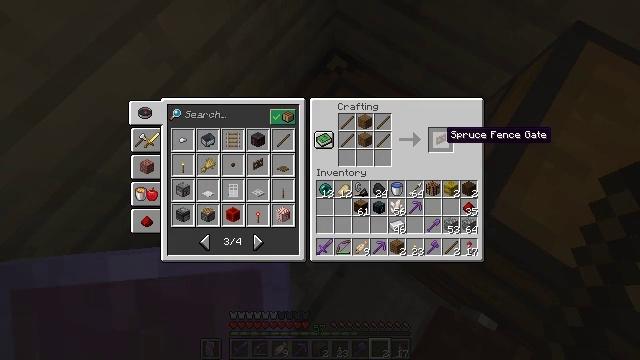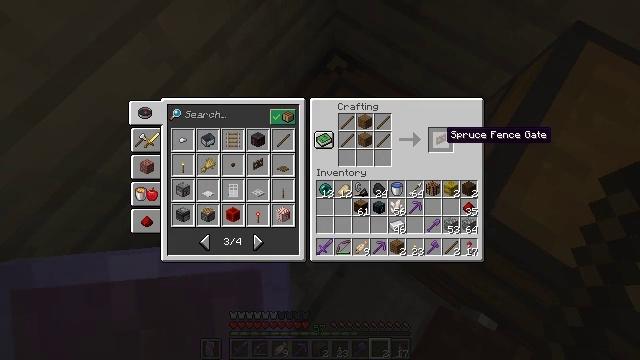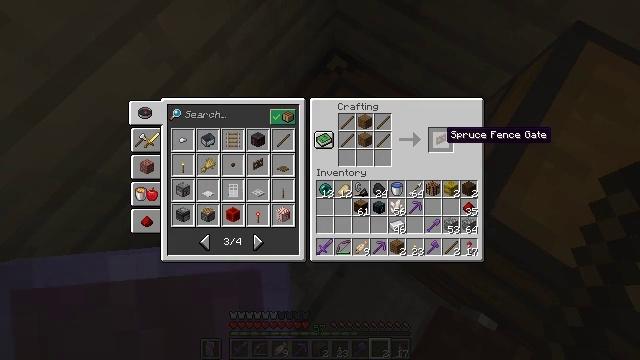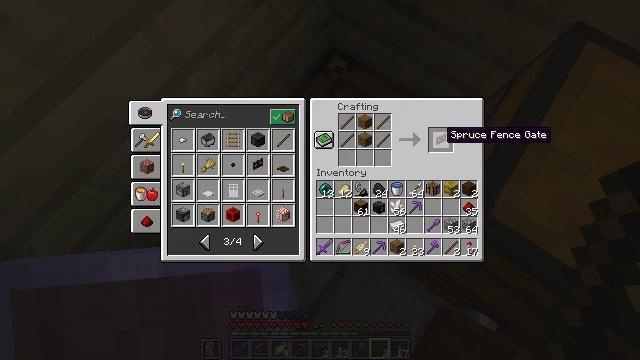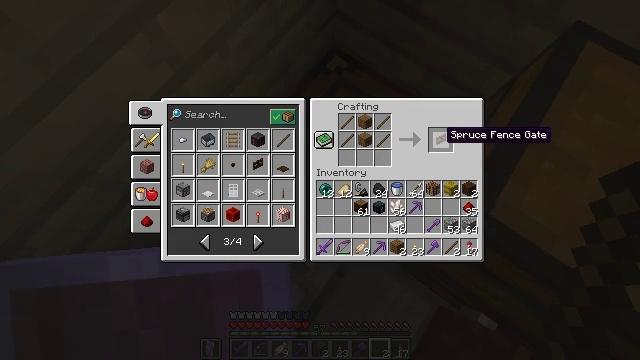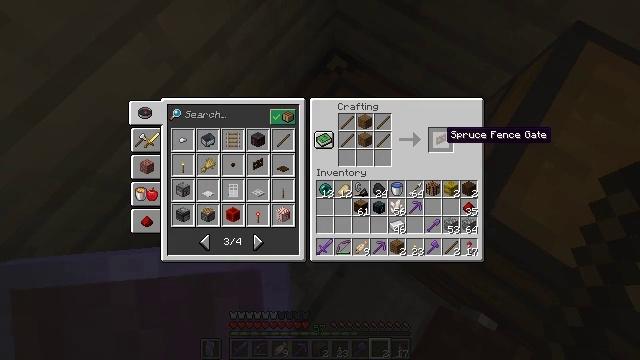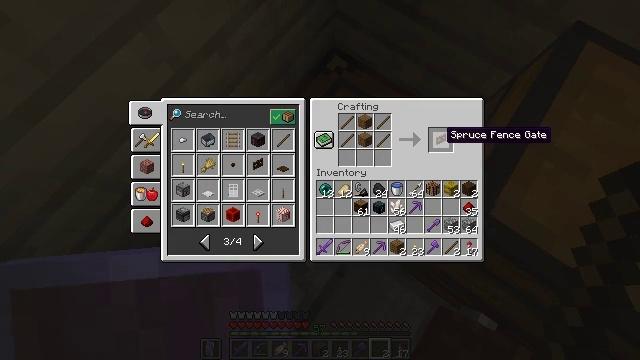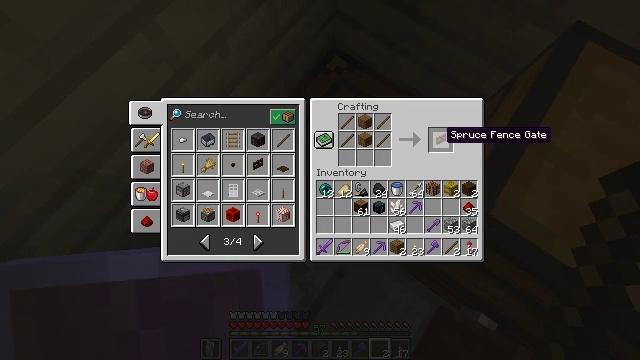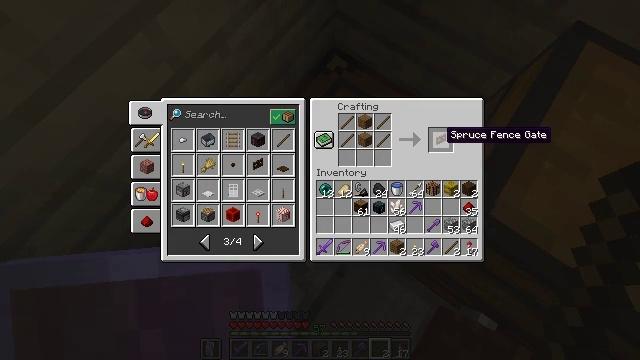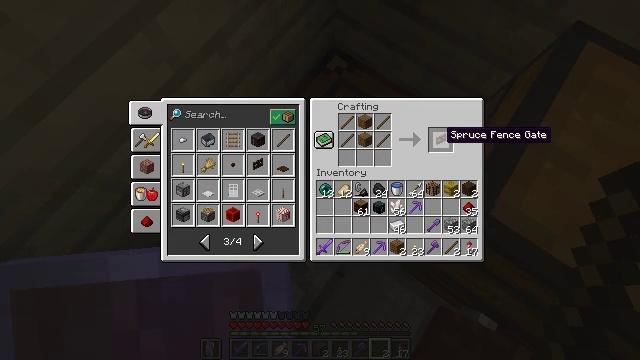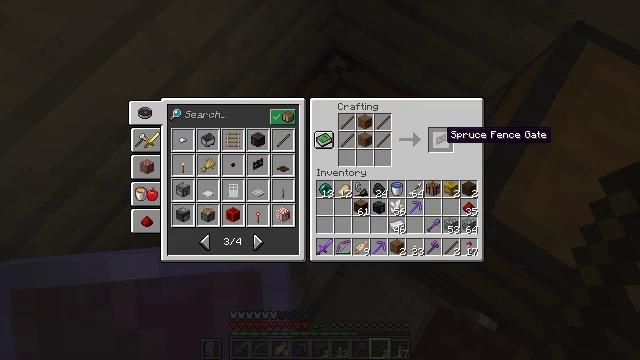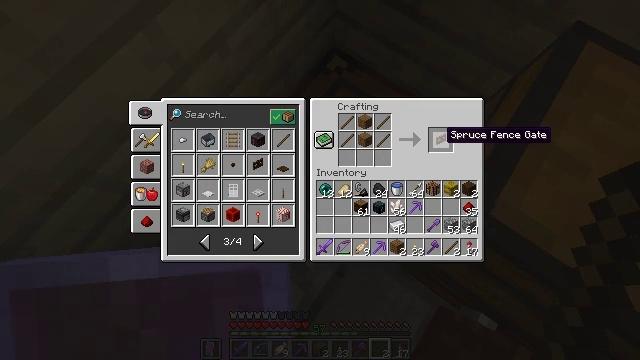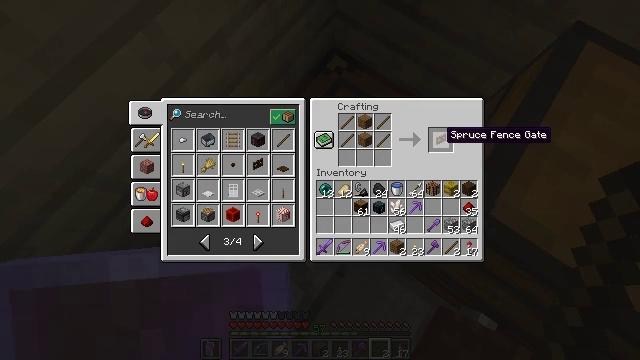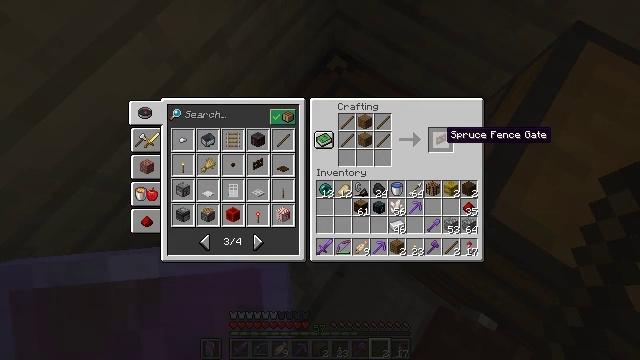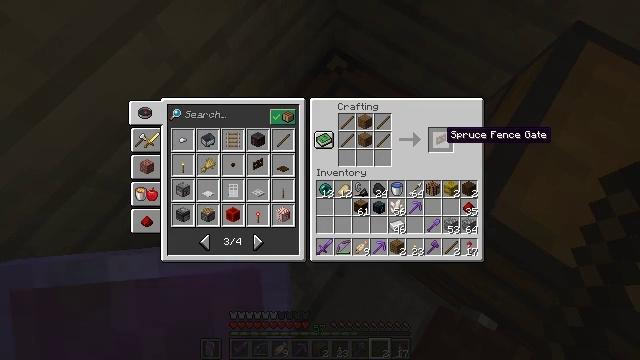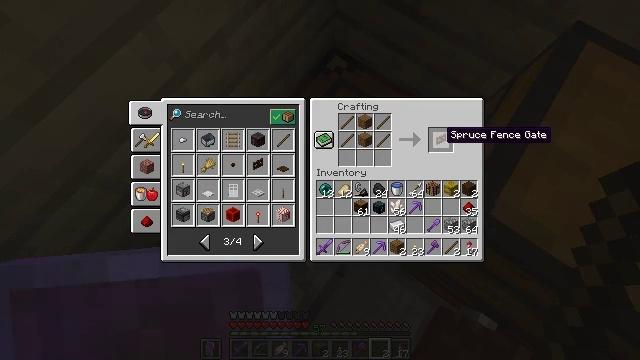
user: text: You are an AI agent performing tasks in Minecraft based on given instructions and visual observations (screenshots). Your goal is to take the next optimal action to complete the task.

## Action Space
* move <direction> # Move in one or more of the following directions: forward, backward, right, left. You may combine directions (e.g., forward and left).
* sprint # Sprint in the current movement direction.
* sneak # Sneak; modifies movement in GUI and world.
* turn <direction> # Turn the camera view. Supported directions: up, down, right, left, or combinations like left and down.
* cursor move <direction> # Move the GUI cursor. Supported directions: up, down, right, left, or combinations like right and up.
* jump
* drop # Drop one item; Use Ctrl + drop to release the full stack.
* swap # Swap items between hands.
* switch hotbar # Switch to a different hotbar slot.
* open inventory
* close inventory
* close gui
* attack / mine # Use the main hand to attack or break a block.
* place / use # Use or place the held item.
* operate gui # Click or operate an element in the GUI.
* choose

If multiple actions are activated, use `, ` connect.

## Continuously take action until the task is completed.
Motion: motion action
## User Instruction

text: Make a spruce fence gate with sticks and spruce planks.
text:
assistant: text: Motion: sneak
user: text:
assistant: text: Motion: no_op
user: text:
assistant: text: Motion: no_op
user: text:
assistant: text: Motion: no_op
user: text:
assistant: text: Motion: no_op
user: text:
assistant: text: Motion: no_op
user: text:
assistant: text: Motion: no_op
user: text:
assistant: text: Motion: no_op
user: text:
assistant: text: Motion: no_op
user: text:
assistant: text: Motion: no_op
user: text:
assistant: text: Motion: no_op
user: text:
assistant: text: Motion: no_op
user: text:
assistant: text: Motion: no_op
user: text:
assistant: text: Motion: no_op
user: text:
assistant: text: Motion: no_op
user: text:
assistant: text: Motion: no_op
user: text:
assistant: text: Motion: no_op
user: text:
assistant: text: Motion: no_op
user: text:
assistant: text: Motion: no_op
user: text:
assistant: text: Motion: sneak
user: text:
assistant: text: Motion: sneak
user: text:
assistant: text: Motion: sneak
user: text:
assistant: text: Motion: sneak, attack / mine
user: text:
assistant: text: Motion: sneak, attack / mine
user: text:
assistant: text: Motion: sneak
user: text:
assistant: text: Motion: sneak
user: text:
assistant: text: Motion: no_op
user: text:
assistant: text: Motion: no_op